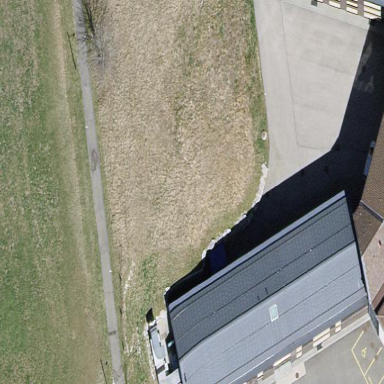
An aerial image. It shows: School building.